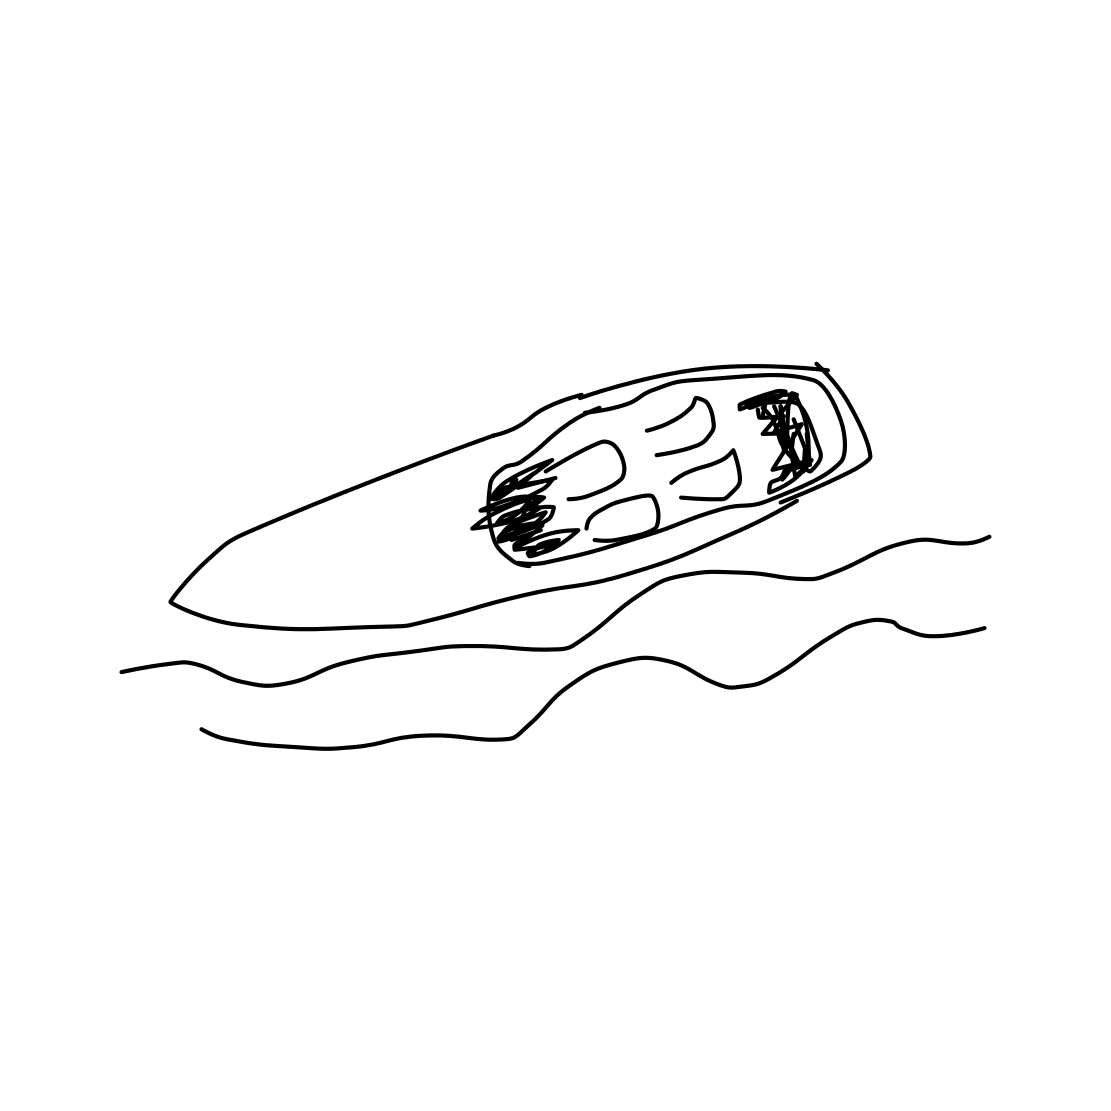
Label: speed-boat